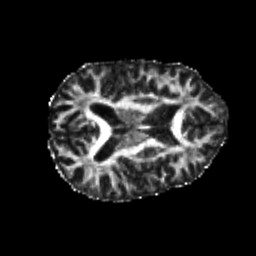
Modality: FA
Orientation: axial
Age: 23
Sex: male
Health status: healthy
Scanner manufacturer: philips
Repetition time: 7.391 s
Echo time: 0.08599 s